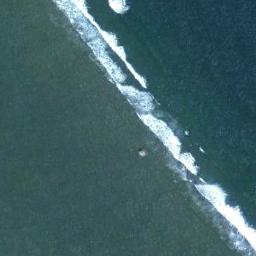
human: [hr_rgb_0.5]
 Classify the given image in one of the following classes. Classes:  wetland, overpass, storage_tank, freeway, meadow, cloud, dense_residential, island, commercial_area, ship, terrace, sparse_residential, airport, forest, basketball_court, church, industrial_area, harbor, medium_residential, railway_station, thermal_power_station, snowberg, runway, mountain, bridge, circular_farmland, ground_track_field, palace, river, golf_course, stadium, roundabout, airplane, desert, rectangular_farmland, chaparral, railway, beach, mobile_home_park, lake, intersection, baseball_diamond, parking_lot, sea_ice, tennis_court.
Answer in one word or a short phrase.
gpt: beach